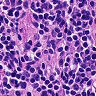
Metastatic tissue present: no